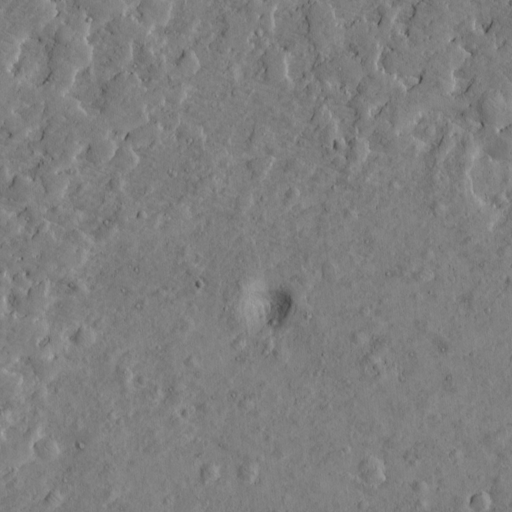
Classes present: Background